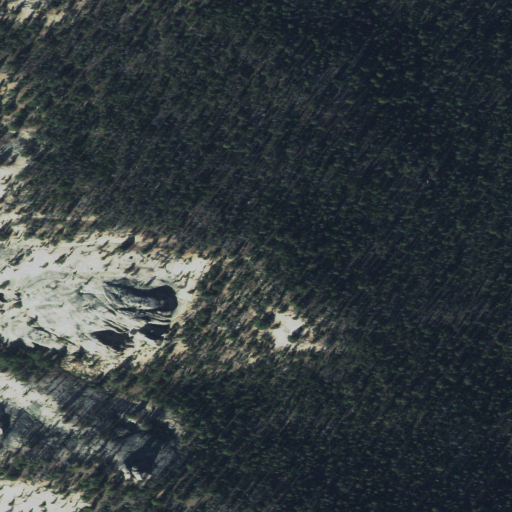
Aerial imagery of mountains in Idaho named Yellowjacket Mountains containing evergreen forest, shrub, and grassland